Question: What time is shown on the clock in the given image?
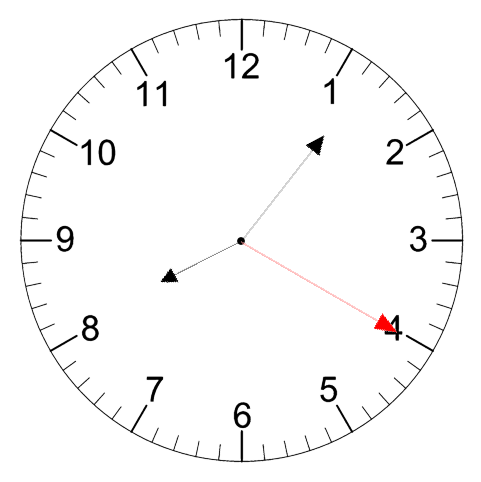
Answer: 08:06:20